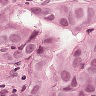
Metastatic tissue present: yes